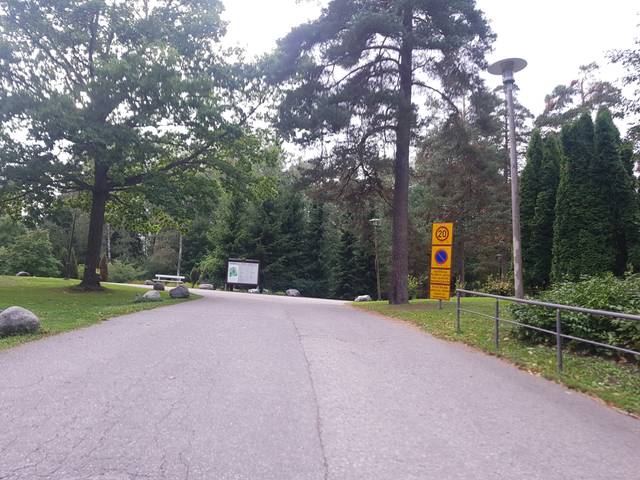
Region: Finland
Coordinates: 60.228, 24.95